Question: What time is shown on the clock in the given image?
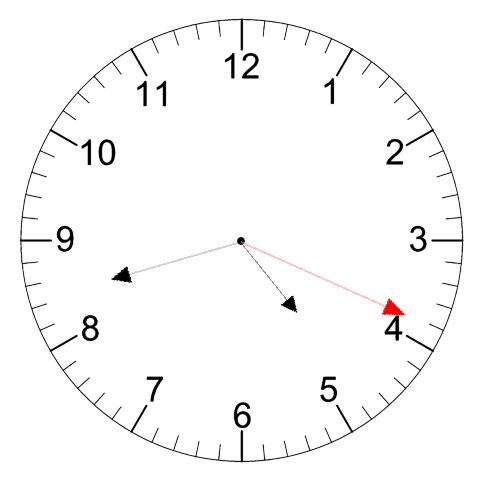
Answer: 04:42:19